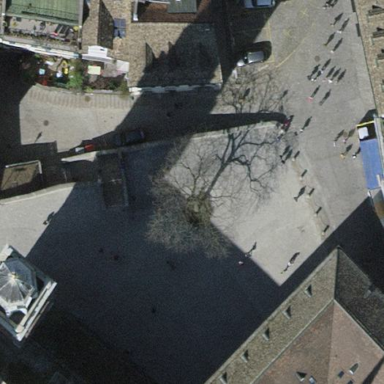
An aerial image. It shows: Square paved with paving stones.